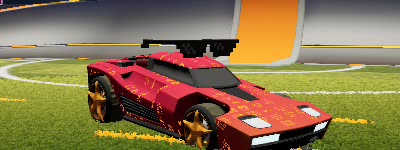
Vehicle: breakout